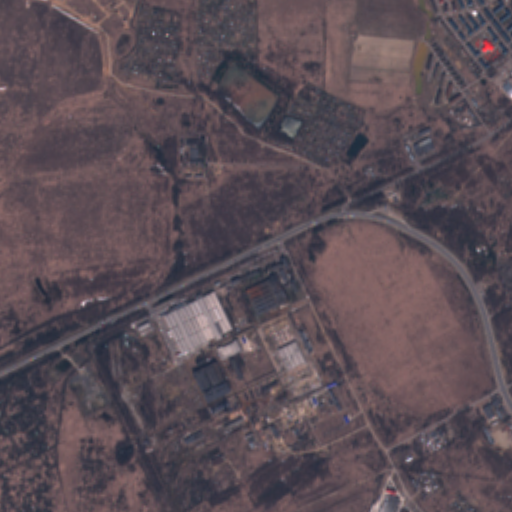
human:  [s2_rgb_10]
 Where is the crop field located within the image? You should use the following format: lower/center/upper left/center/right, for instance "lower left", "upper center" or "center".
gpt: The crop field is located in the upper right of the image.
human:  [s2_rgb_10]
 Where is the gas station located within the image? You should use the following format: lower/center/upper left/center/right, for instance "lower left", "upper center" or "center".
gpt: The gas station is located in the center right of the image.
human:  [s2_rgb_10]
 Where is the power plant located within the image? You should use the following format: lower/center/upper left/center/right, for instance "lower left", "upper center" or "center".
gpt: The power plant is located in the upper right of the image.
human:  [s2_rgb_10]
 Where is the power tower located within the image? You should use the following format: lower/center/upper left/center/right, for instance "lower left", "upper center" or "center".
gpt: The power tower is located in the lower right of the image.
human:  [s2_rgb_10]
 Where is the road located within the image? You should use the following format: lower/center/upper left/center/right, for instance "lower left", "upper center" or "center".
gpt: There is no road in the image.